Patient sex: F
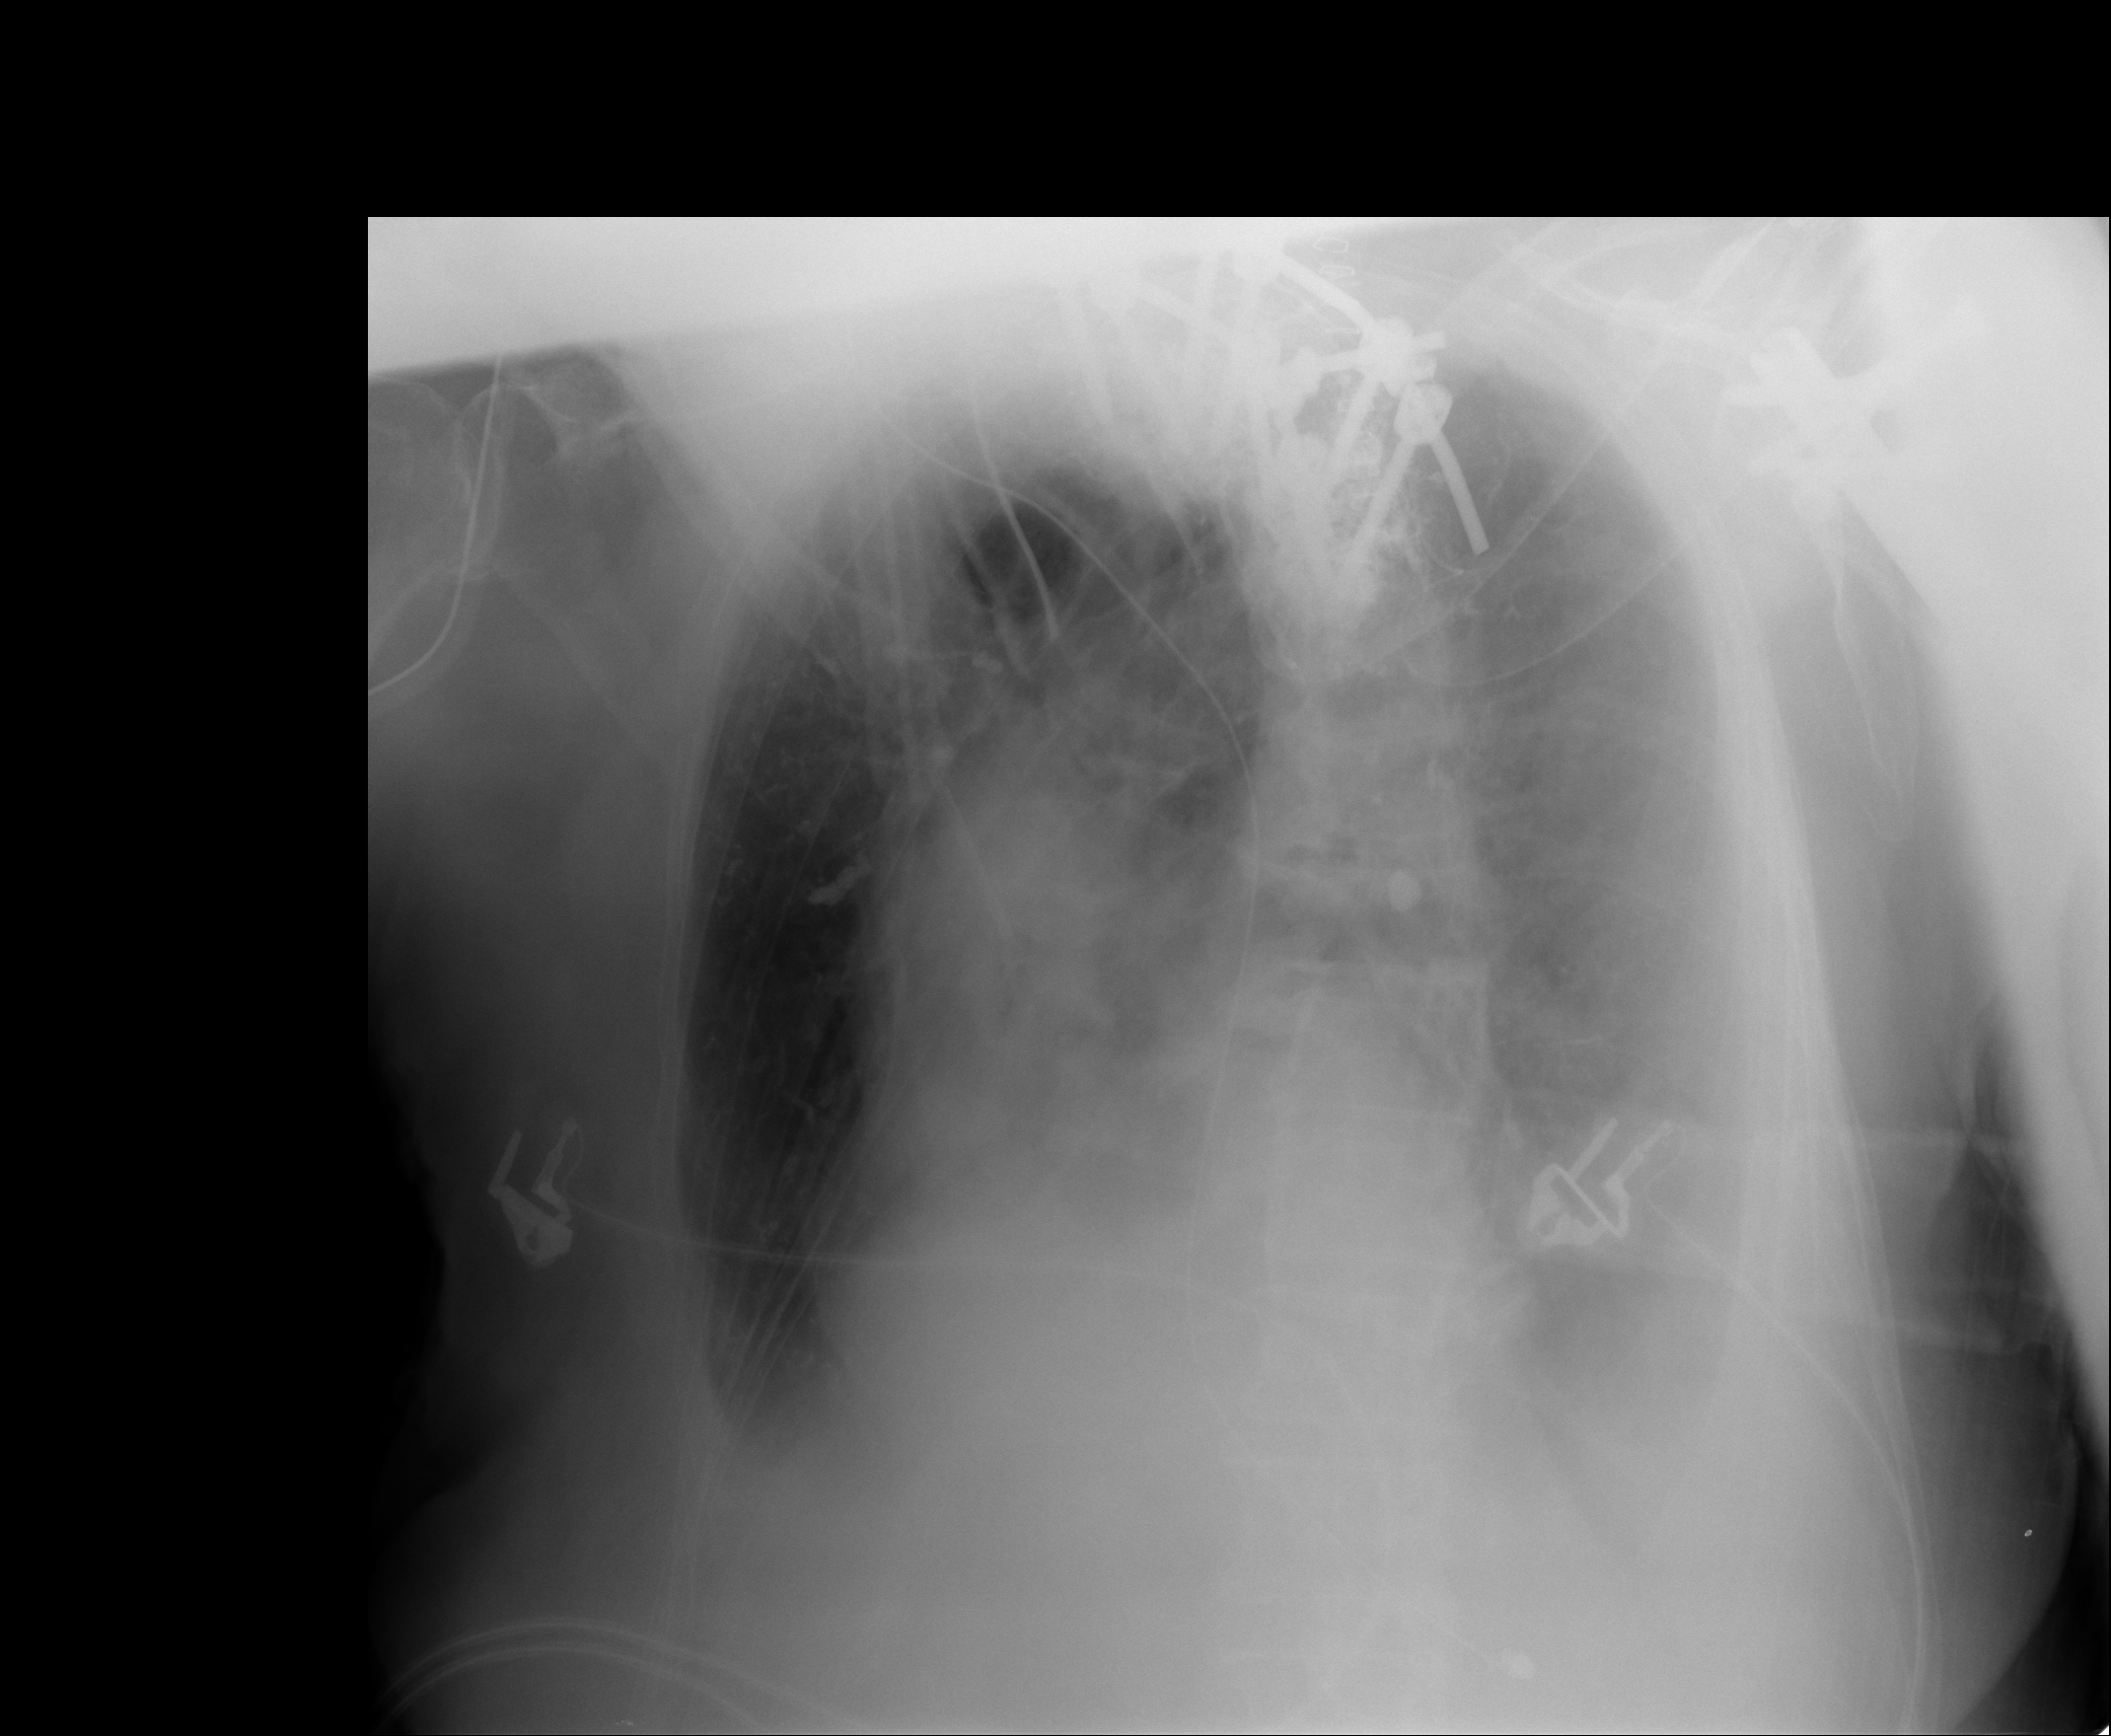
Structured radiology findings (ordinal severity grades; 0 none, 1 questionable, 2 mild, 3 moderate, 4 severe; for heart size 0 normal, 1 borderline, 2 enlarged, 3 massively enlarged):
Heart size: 2
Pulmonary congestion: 0
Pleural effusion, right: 1
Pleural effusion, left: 2
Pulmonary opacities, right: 0
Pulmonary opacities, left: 0
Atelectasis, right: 1
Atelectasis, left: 2